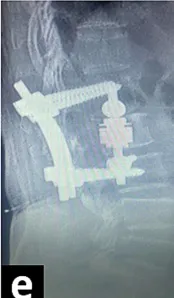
E. Lateral view of post-operation lumbar X ray. (For interpretation of the references to colour in this figure legend, the reader is referred to the web version of this article.
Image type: radiology (x_ray)